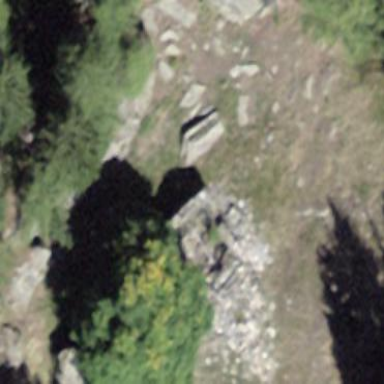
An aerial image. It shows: Historic building now in ruins.